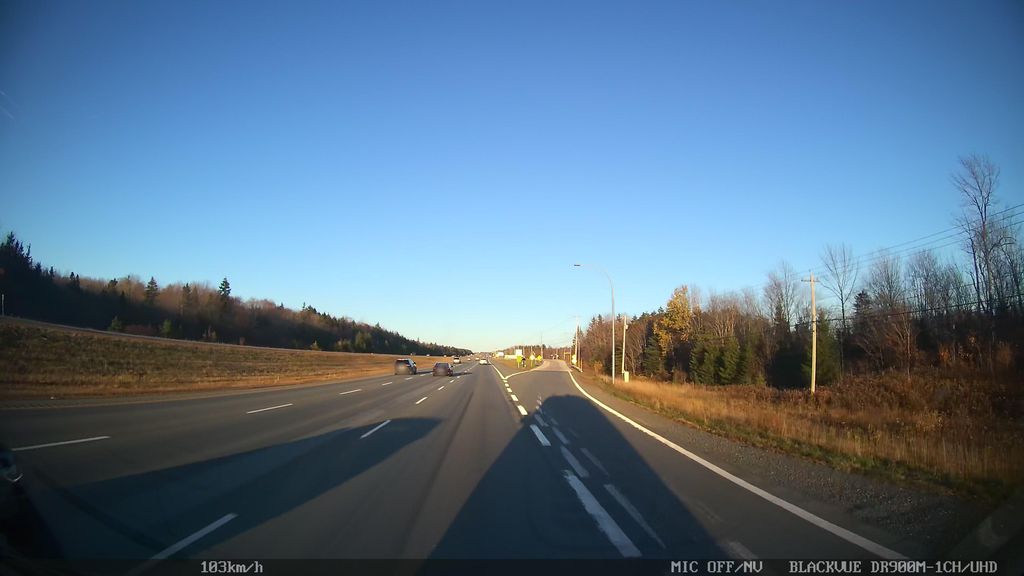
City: halifax